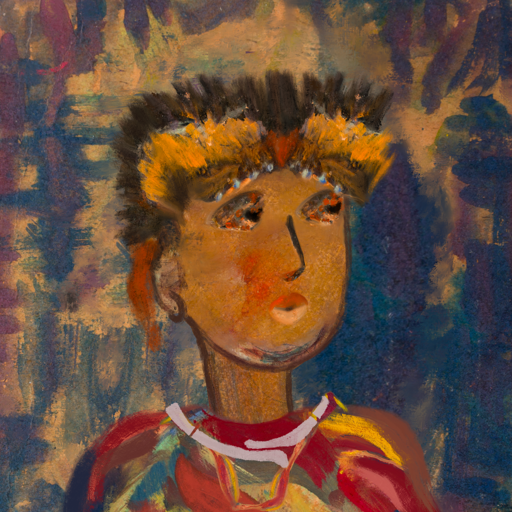
Background: InTheSun, Head And Neck Side: Pipe, Face Side: Gypsy_Queen, Bust: Mother_And_Son_Son, Hair Side: Blank, Head Accessory: Gypsy_Queen, Second Necklace: Gypsy_Mother_1, Necklace: Hypocrite_2, Baby: Blank